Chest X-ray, AP view. Patient: 56 years old, sex M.
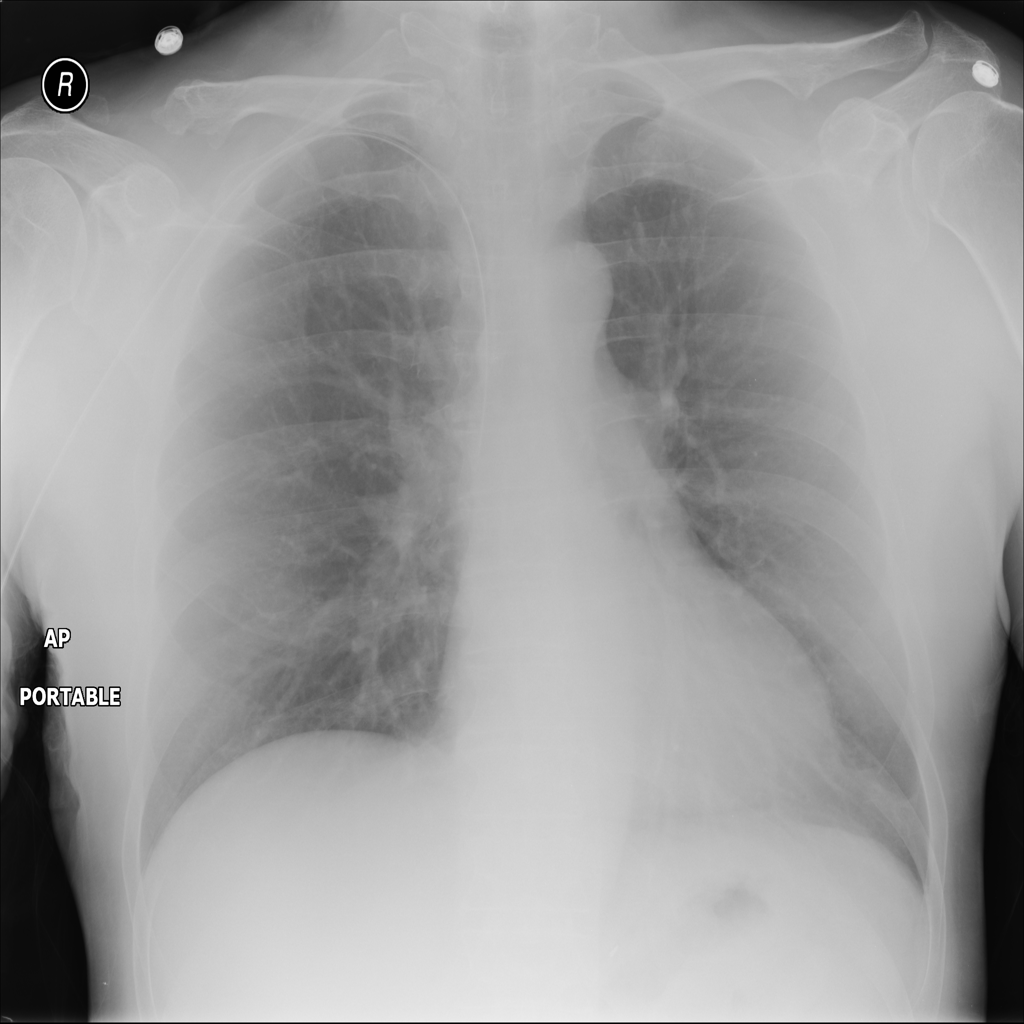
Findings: No Finding